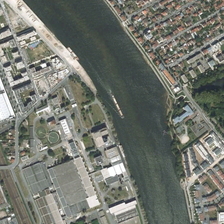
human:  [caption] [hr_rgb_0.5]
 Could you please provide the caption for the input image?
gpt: a large number of houses were built on both sides of the river .

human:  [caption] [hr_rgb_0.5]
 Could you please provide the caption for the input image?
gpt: a large number of houses were built on both sides of the river .

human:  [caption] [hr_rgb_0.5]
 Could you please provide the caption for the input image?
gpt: rows of trees were planted along the river .

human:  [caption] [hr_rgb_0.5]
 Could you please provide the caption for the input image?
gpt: rows of trees were planted along the river .

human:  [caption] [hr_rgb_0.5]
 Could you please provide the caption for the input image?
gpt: a large number of houses were built on both sides of the river .